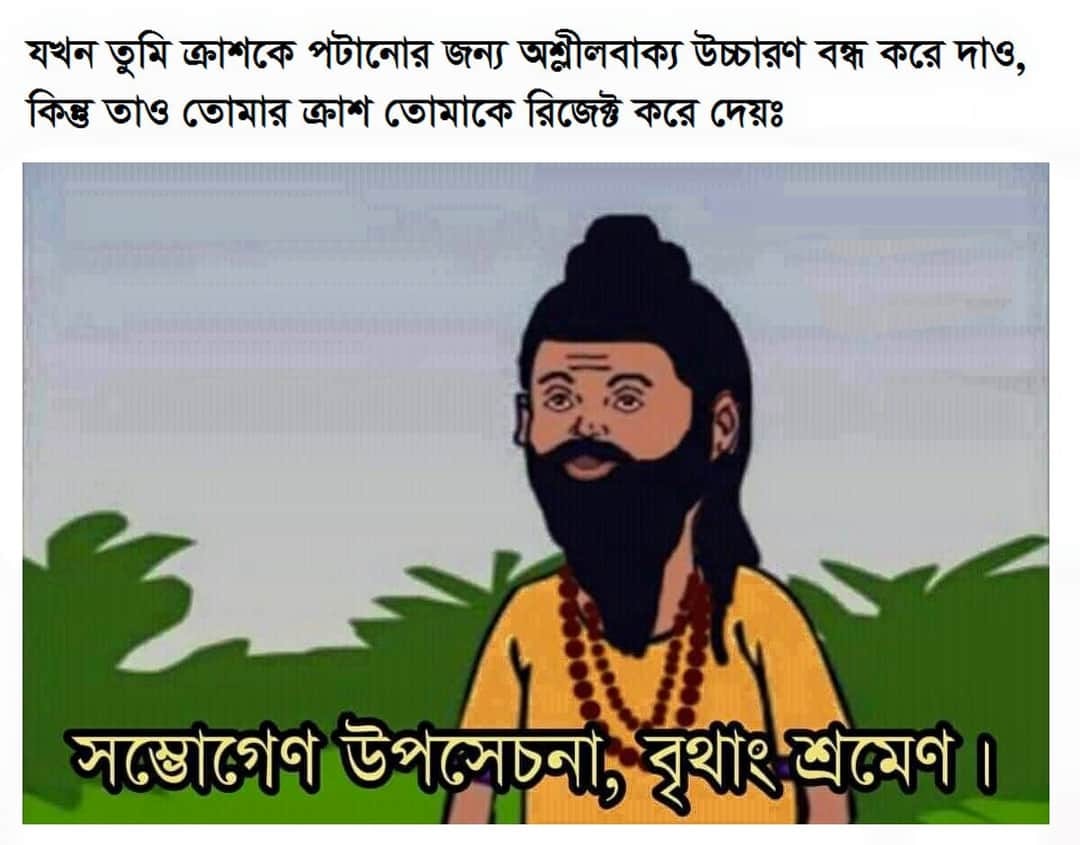
Caption: যখন তুুমি ক্রাশকে পটানোর জন্য অশ্লীল্বাক্য উচ্চারণ বন্ধ করে দাও ,    কিন্তু তাও তোমার ক্রাশ তোমাকে রিজেক্ট করে দেয়ঃ    সম্ভোগেণ উপসেচনা , বৃথাং শ্রমেণ ।
Label: non-hate